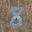
Label: 8